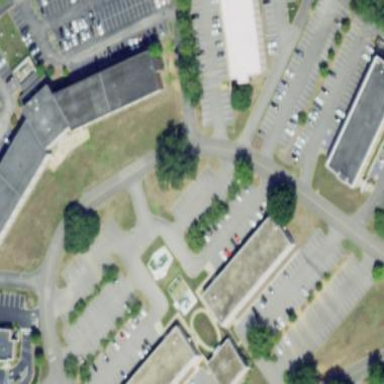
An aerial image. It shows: Parking area.